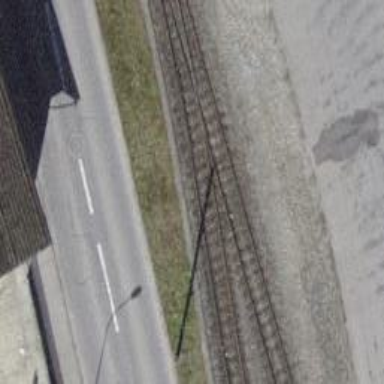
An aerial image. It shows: Narrow-gauge railway with single track. The railway is electrified with contact line.